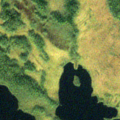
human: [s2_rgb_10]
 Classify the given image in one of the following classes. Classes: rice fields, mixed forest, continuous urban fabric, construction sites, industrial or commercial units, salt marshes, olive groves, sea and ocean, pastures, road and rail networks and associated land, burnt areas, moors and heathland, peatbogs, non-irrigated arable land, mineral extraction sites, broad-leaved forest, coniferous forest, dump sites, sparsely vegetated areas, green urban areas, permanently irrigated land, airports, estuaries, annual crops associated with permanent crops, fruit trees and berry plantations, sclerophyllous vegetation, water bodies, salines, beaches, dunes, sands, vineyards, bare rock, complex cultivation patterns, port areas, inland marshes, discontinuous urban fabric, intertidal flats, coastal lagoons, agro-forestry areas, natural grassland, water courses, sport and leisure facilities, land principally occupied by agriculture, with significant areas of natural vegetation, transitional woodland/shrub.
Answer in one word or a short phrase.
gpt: coniferous forest, mixed forest, transitional woodland/shrub, peatbogs, water bodies